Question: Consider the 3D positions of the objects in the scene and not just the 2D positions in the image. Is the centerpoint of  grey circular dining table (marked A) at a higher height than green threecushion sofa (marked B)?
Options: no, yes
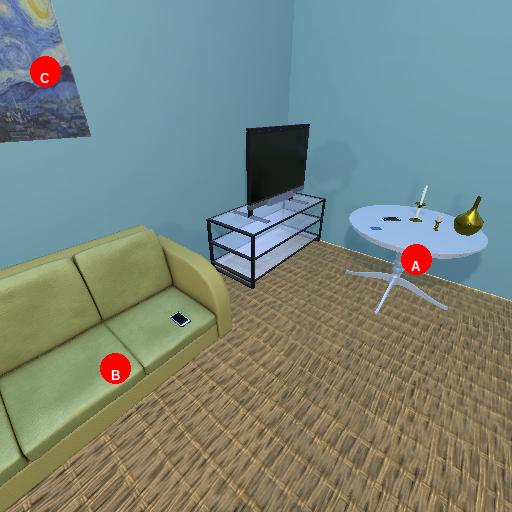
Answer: no